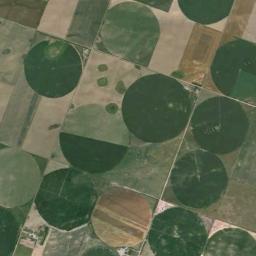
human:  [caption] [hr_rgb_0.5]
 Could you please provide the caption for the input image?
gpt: There are some circle farmland and square farmland .

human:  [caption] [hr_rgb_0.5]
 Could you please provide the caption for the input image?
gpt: Different round fields have different colors .

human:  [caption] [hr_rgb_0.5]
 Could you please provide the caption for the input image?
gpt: Several green circular farmlands with different radii are on the ground and some rectangular farmlands beside .

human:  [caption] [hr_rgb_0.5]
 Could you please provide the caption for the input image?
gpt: Dozens of neatly arranged circular farmland with a mix of dark green, Light green, And tan .

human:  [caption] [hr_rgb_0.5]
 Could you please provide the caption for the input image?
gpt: There are many circular farmlands of different sizes distributed irregularly .